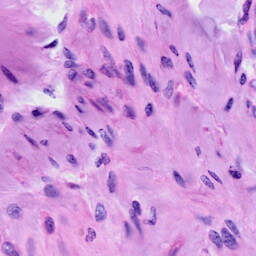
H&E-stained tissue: Cervix